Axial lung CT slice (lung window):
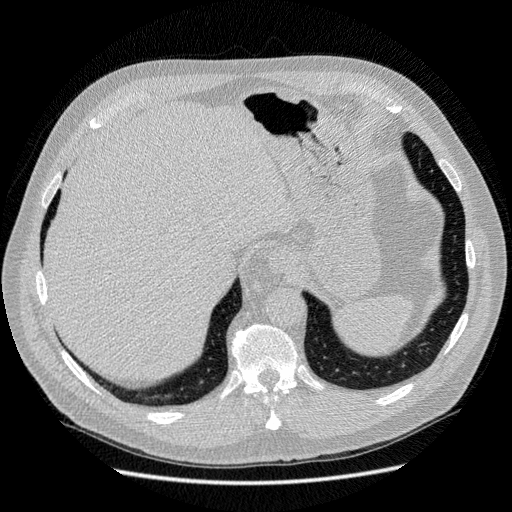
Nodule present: no